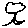
Label: tree